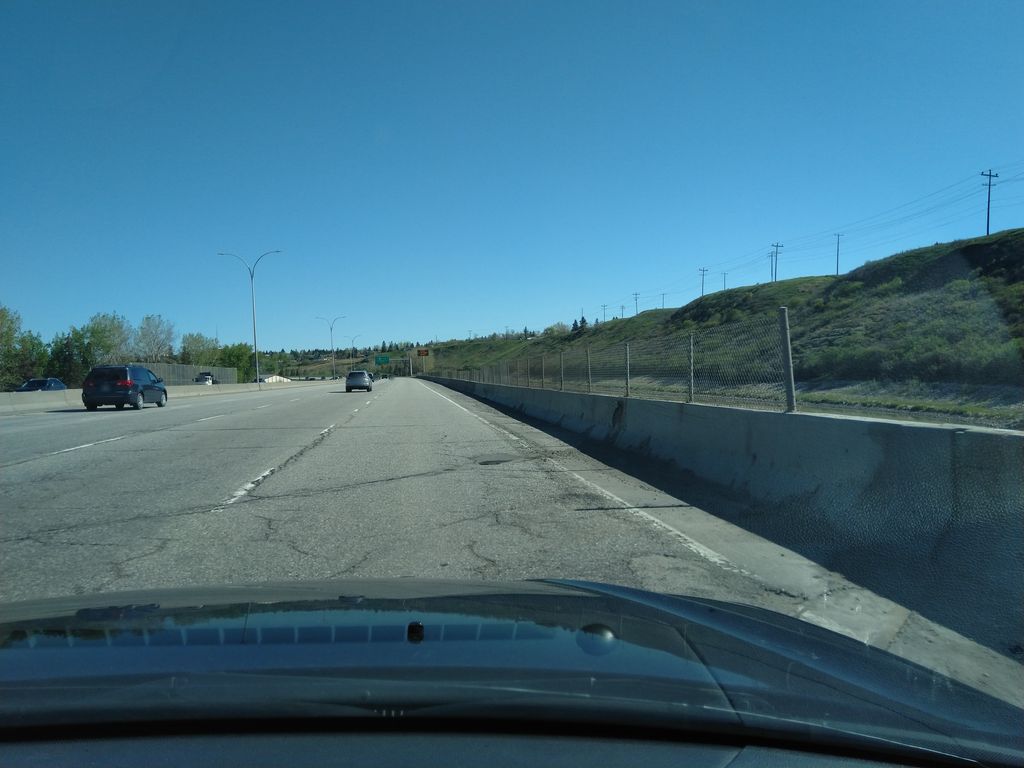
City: calgary